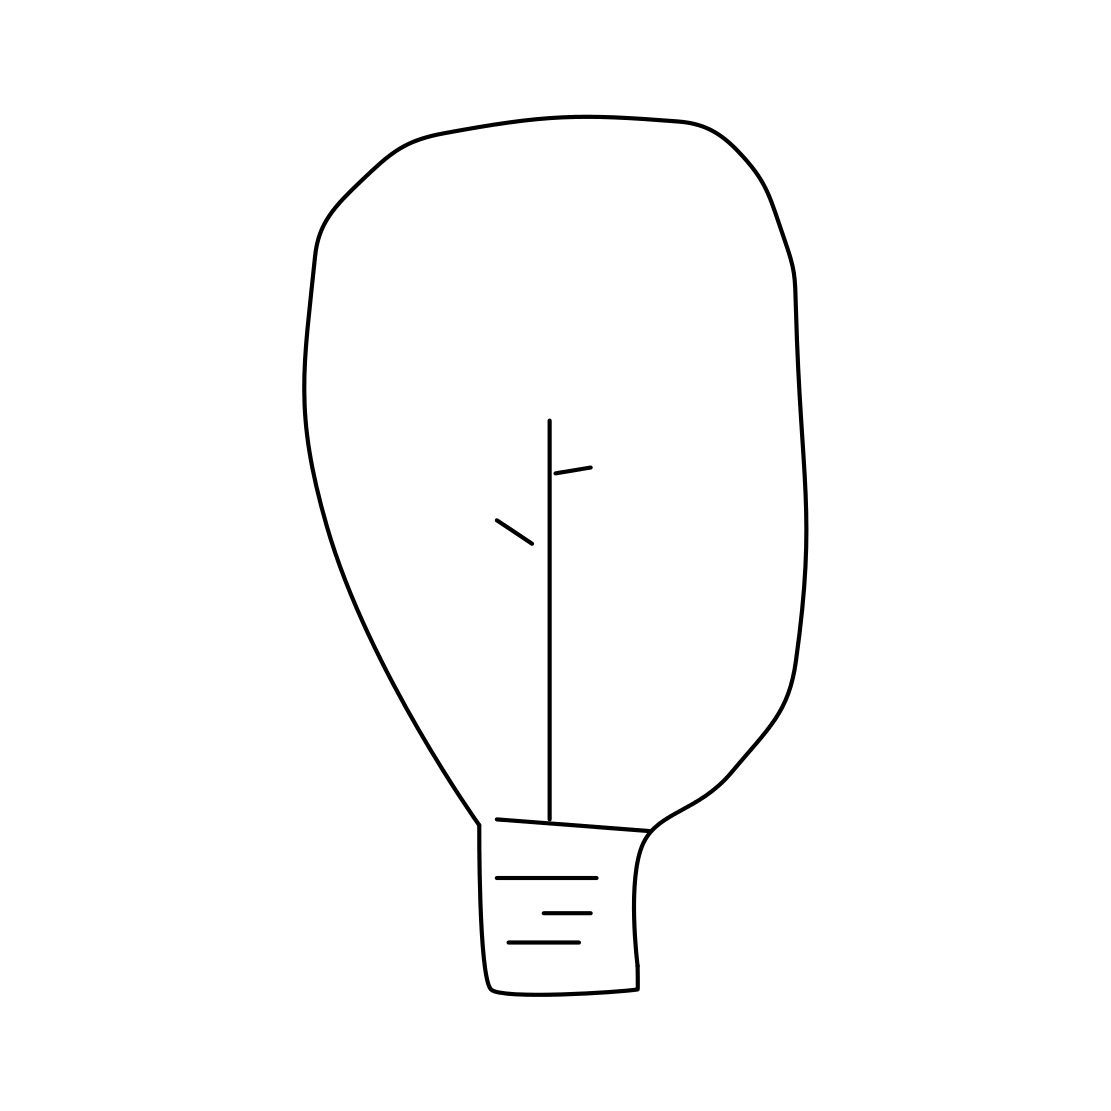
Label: lightbulb